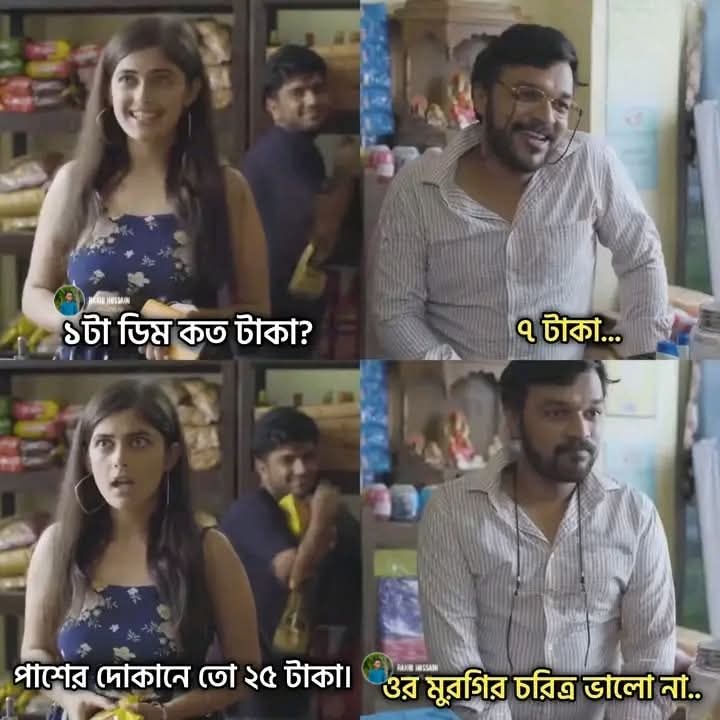
Text: ১টা ডিম কত টাকা?
৭ টাকা...
পাশের দোকানে তো ২৫ টাকা।
ওর মুরগির চরিত্র ভালো না..
Label: Hate
Hate category: Personal Offence
Targeted group: Individual